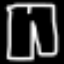
Label: pants